Interaction volume radius: 10 \u00c5
Interaction volume height: 20 \u00c5
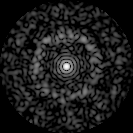
Disorder parameter: 0.8382